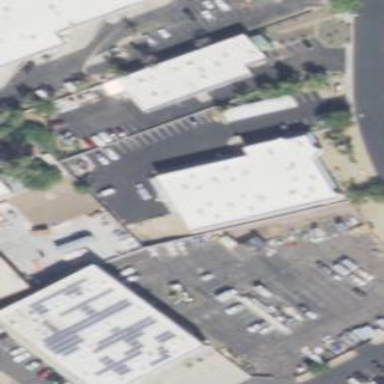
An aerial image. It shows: Building.